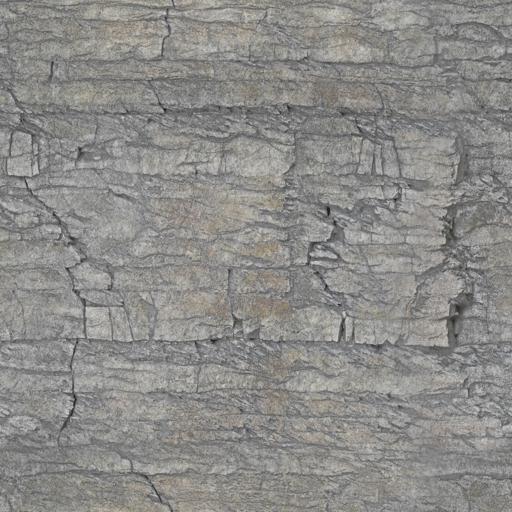
Tags: cliff rock rocks stone wall